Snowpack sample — Buffalo Mountain, Silverthorne, Colorado, USA (1/25/25, 10:11 AM MST)
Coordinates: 39.6222, -106.1139
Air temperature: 22 °F
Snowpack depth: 110 cm
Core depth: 20 cm
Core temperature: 48.2 °F
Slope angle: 12°, slope face: 102°
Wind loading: high
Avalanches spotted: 0
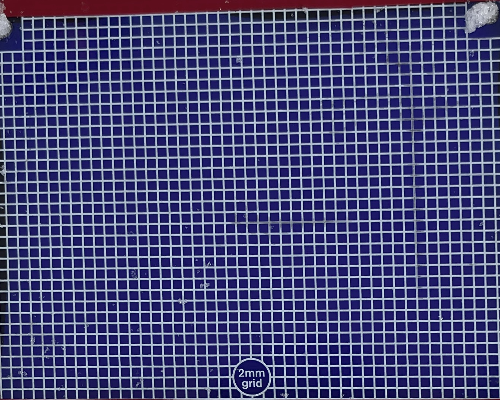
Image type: profile
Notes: No avalanches nearby, collected on the outskirts of a fire break 15 meters from the treeline, on way to Buffalo and Red Mountain